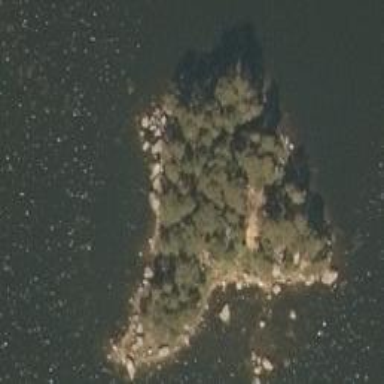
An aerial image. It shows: Islet along the natural coastline.